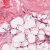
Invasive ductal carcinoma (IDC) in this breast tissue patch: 0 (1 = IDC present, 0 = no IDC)